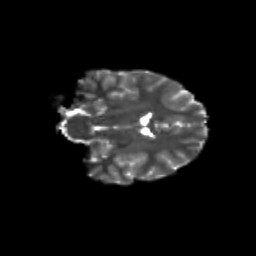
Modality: T2w
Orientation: coronal
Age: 11
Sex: female
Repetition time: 9.512 s
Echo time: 0.089 s